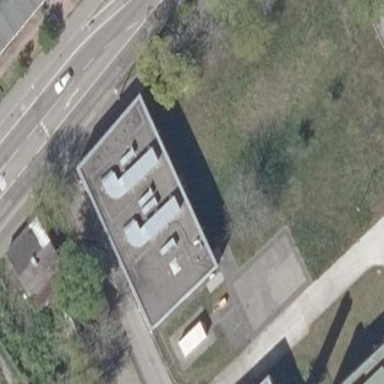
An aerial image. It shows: Commercial building with distribution level power substation.